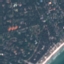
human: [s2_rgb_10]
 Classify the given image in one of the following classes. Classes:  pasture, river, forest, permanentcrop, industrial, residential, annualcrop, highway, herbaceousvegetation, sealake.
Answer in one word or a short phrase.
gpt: Residential